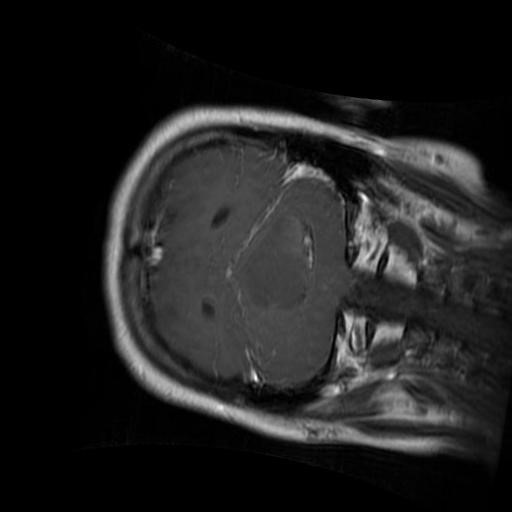
Label: brain_glioma